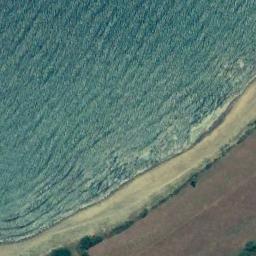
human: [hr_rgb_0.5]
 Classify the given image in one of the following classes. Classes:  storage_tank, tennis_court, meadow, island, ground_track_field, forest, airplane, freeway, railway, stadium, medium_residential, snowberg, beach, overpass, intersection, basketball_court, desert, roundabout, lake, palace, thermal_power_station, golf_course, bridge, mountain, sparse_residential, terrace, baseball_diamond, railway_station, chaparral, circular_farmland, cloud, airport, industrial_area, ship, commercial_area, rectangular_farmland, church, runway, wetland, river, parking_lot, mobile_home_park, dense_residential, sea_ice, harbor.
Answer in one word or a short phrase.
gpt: beach